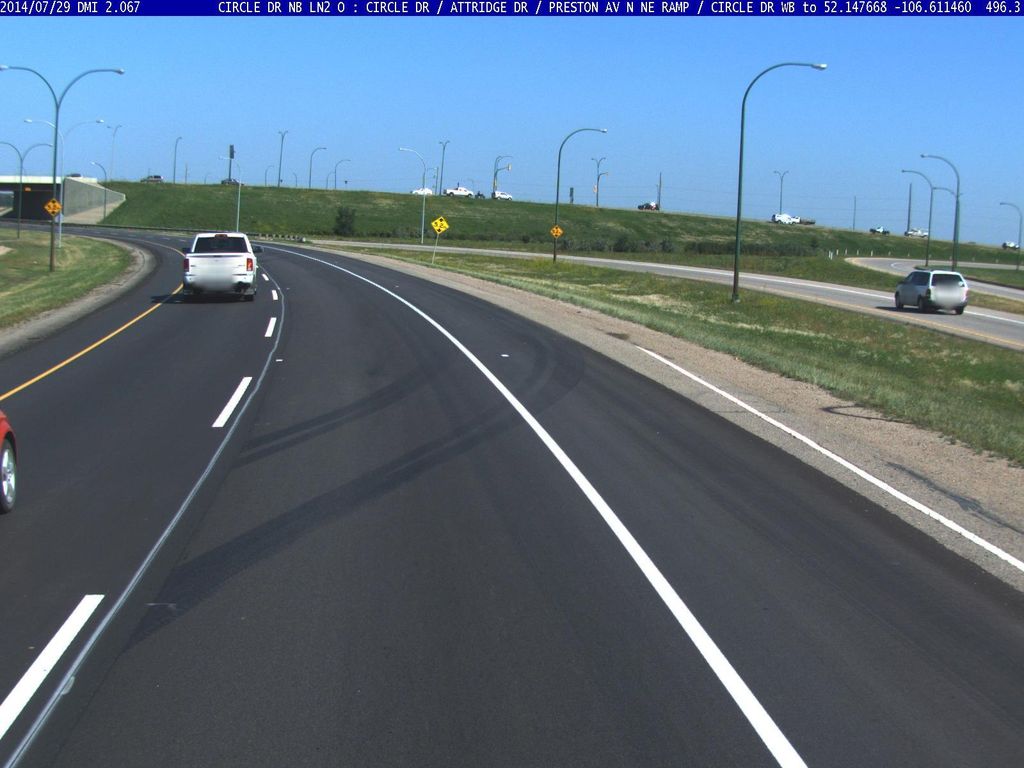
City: saskatoon